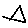
Label: triangle